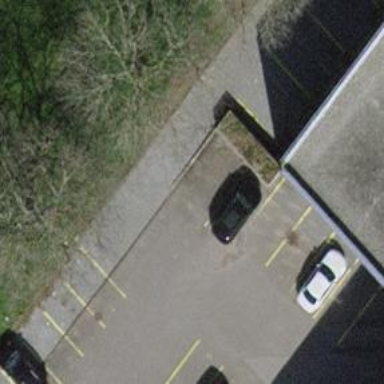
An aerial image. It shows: Parking aisle designated as service road.